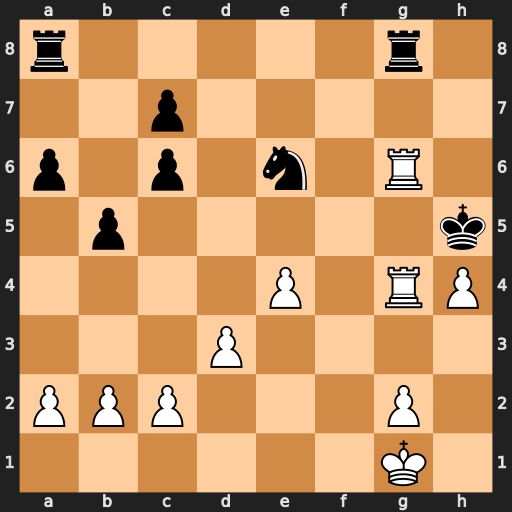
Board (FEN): r5r1/2p5/p1p1n1R1/1p5k/4P1RP/3P4/PPP3P1/6K1
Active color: w
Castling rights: -
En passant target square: -
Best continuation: Rxg8 Rxg8 Rxg8